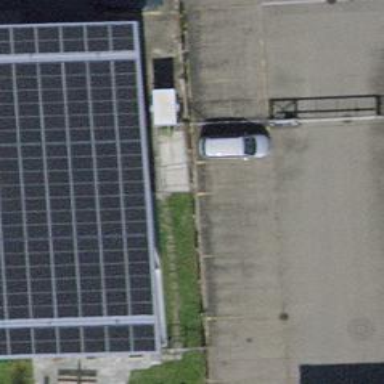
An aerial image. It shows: Solar power generator.